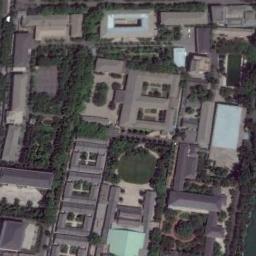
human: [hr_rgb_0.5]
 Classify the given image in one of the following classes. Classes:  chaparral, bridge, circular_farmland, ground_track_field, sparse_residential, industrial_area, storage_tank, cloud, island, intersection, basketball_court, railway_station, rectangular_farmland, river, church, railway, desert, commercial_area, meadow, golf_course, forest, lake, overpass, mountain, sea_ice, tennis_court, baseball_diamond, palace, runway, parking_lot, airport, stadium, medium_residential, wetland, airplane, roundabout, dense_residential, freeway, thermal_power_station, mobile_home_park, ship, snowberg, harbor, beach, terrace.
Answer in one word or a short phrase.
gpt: palace